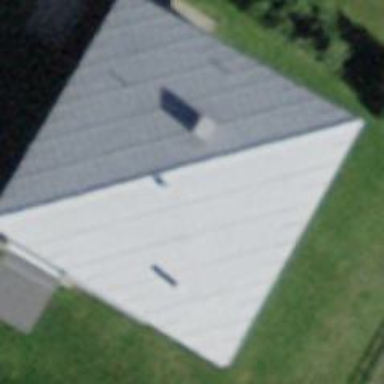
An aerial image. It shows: Building with tiled roof.